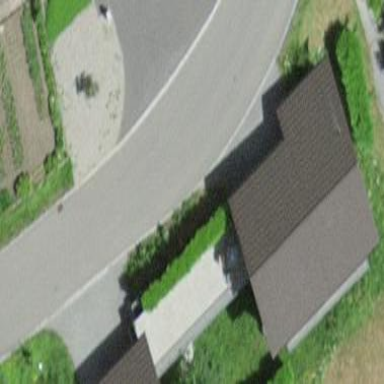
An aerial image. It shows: View of roof of building.